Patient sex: F
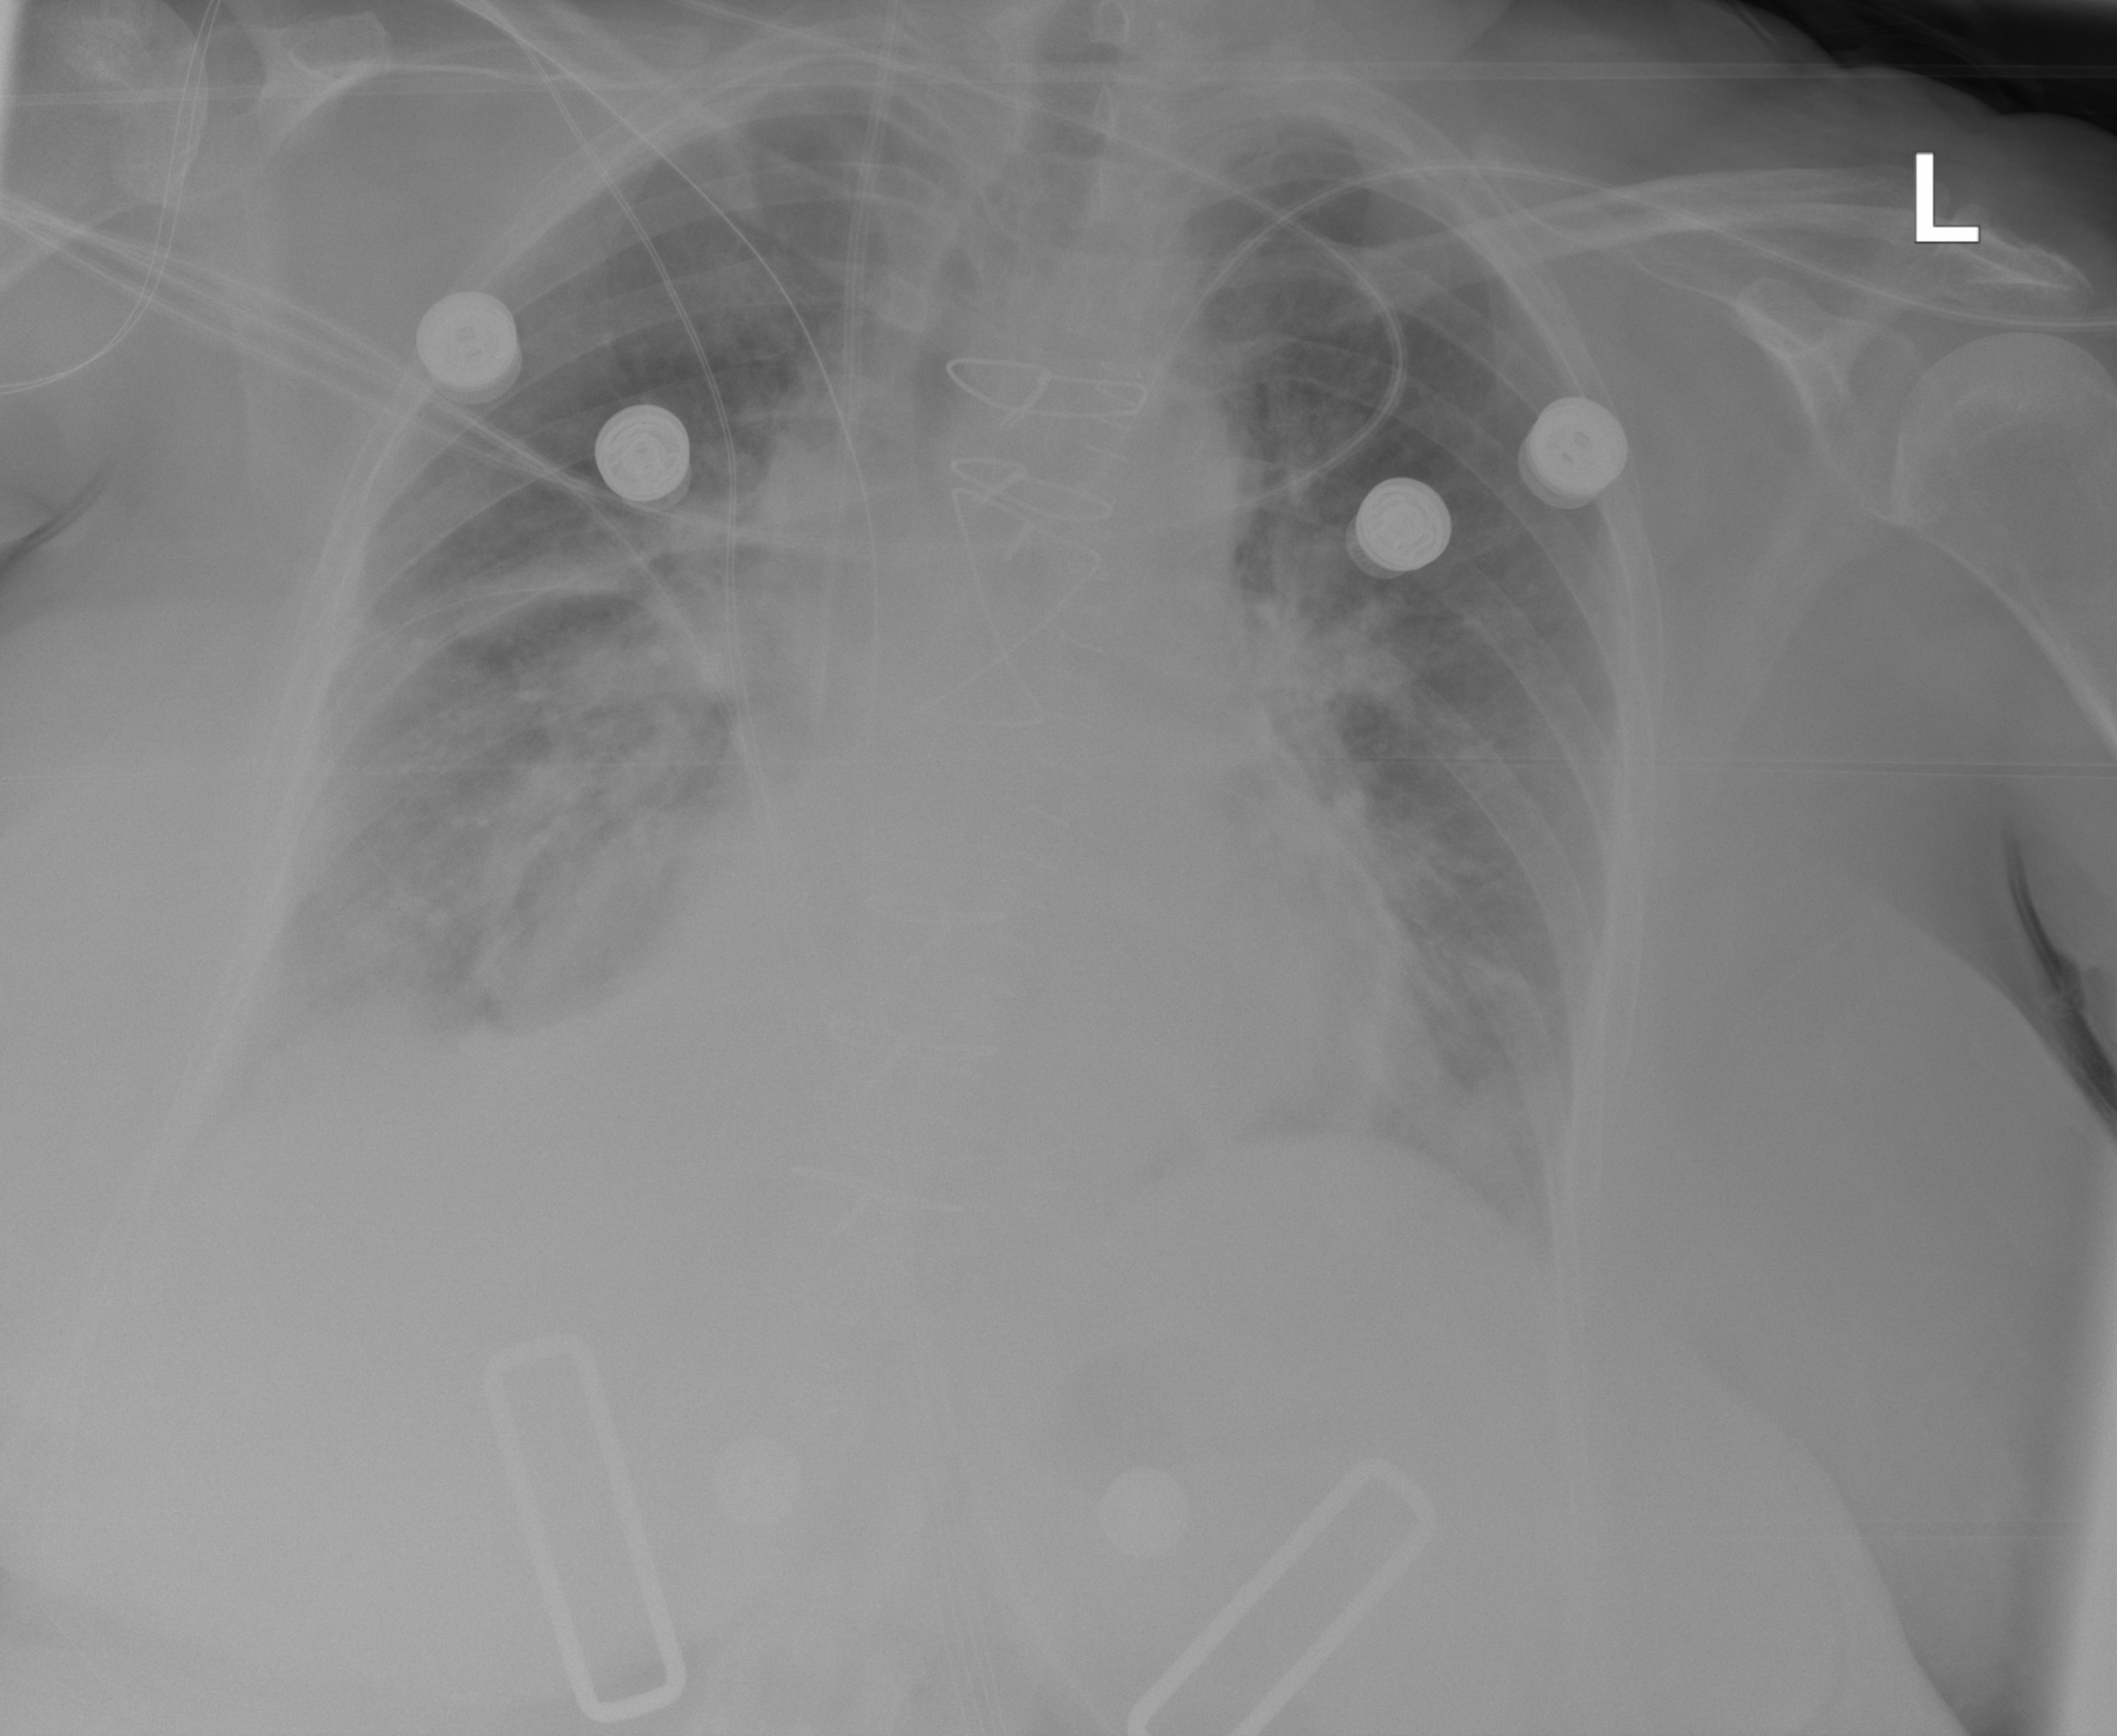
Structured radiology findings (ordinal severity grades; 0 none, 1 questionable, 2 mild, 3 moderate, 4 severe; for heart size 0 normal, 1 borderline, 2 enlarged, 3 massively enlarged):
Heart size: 1
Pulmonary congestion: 0
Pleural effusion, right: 2
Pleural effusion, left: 0
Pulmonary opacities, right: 3
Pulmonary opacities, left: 0
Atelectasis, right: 2
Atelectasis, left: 2